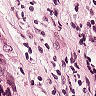
Metastatic tissue present: yes